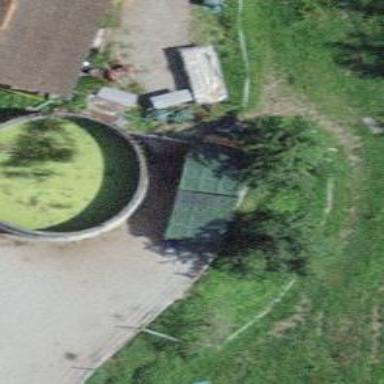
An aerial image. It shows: Silo.